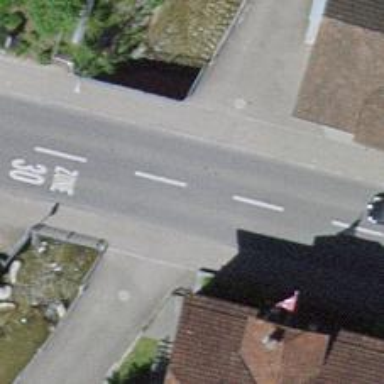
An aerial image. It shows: Residential road with separate sidewalks on both sides.